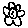
Label: flower